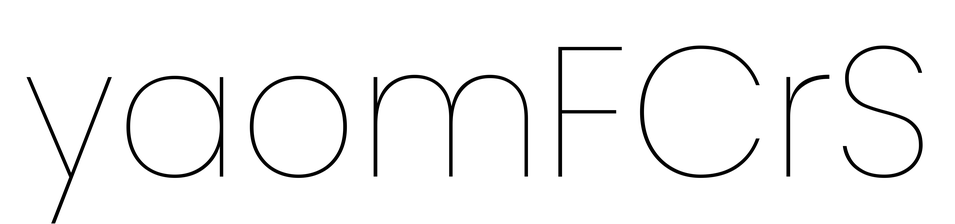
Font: Poppins-Thin